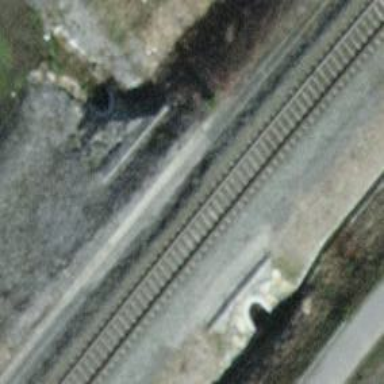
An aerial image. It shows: Single track railway with electrified contact line. The track type is main.